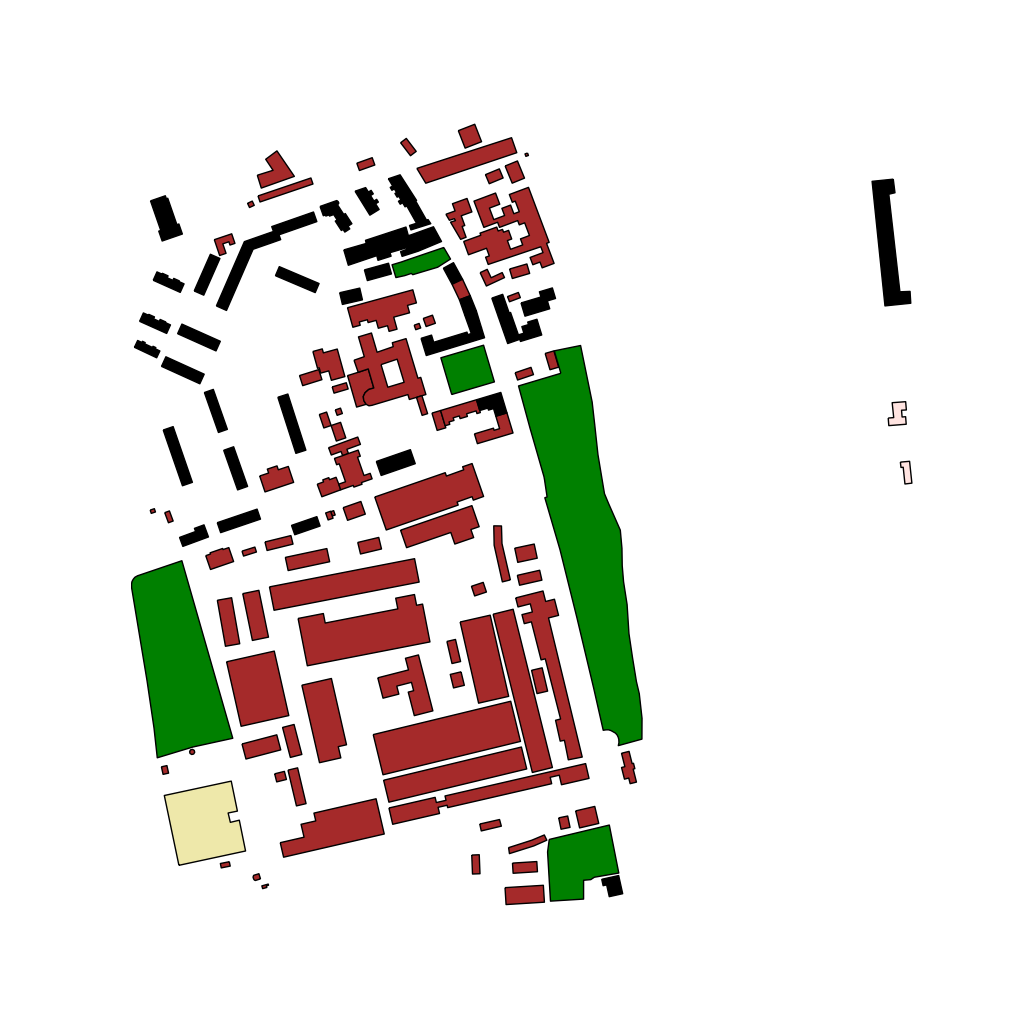
Tags: overhead vector_map, industrial, recreation, residential, special, historical, modern, soviet, high_rise, individual_rise, low_rise, medium_rise, density_1, Building, Facility, Gas, Park, Ythsport, 1.0 km²